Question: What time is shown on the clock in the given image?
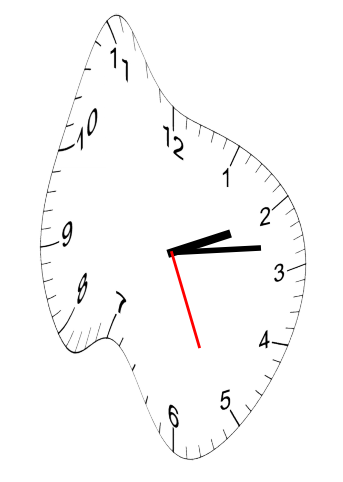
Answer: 02:13:26